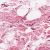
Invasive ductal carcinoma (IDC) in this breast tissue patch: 0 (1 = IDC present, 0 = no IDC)